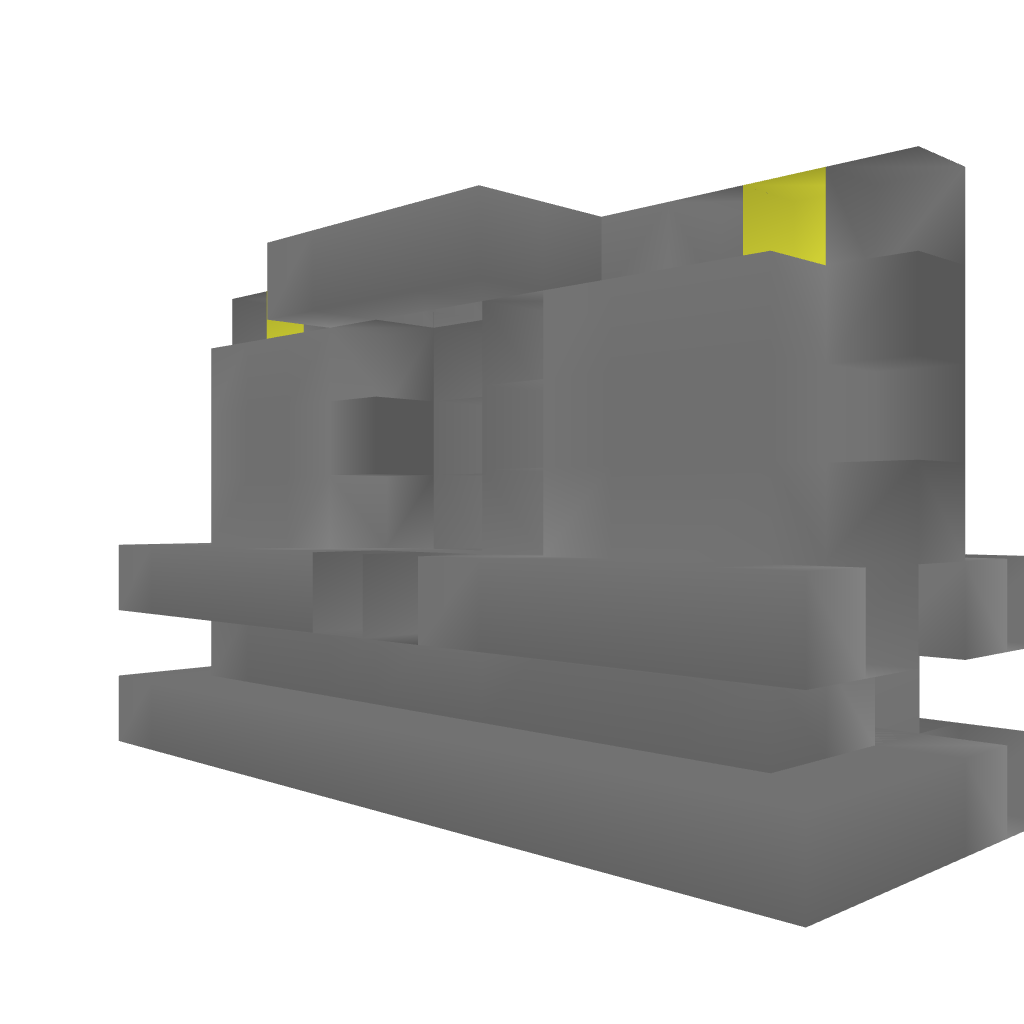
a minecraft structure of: Automatic Piston Gate bad low quality